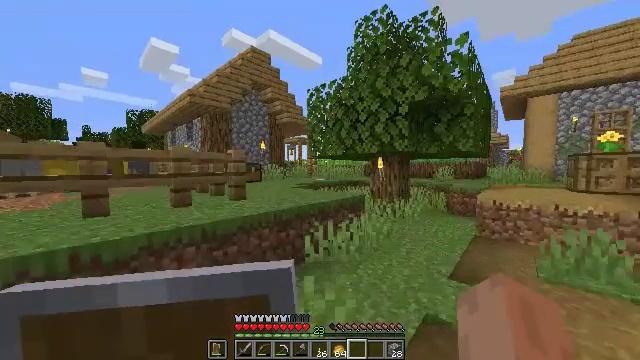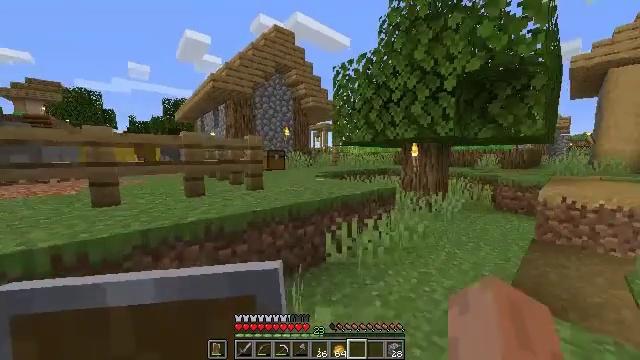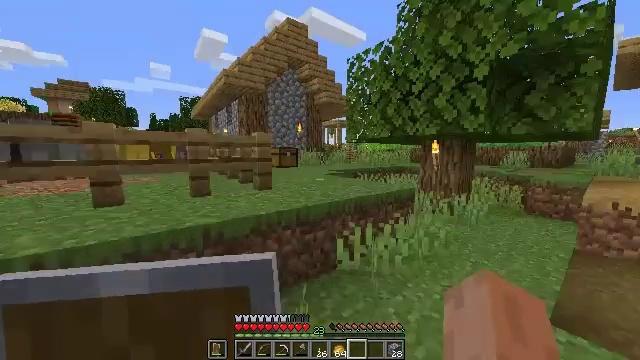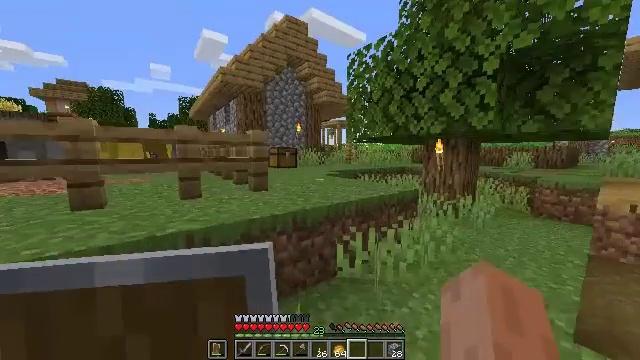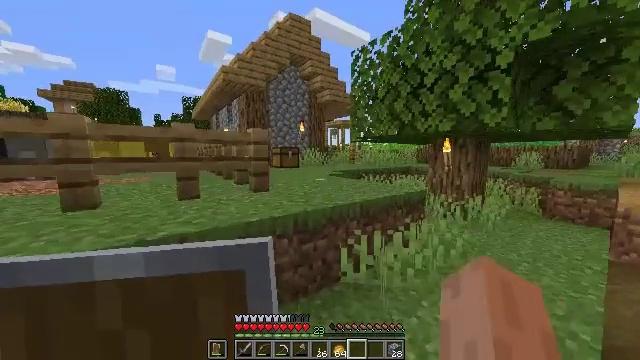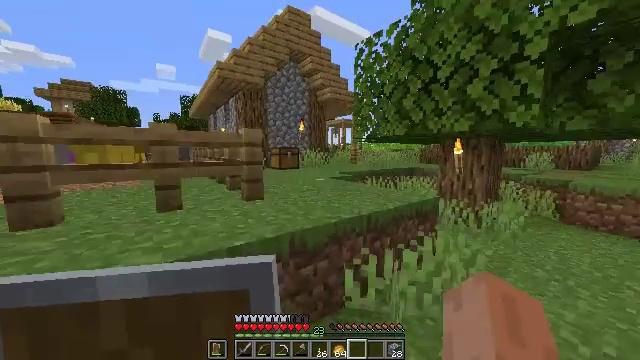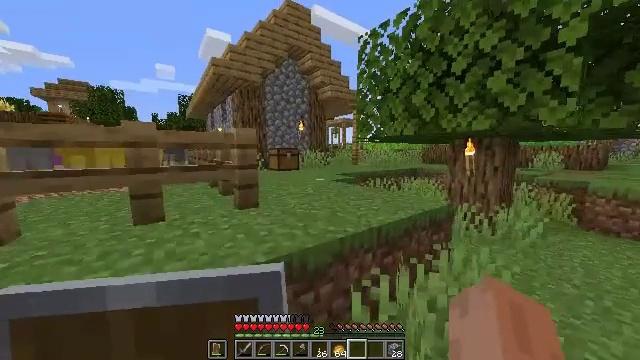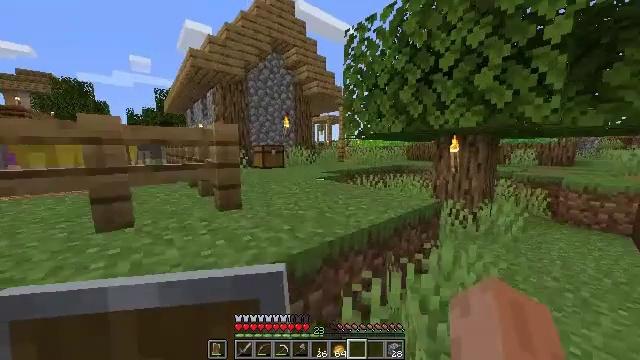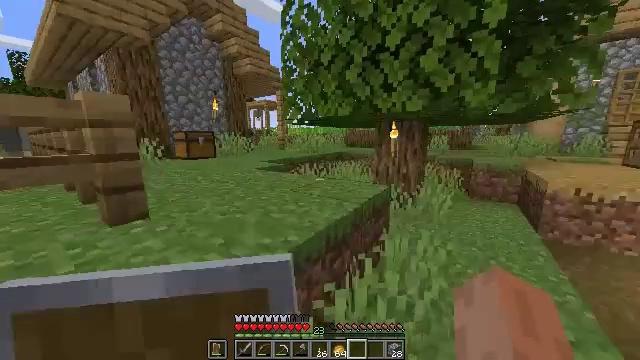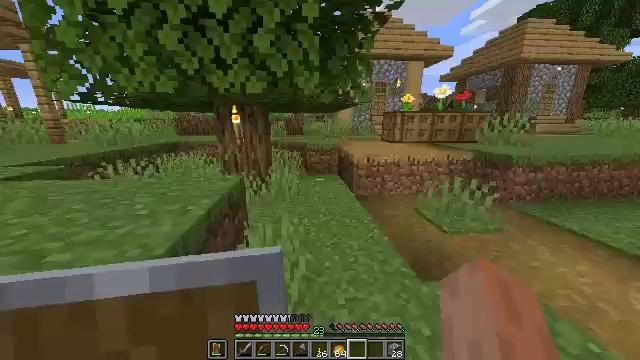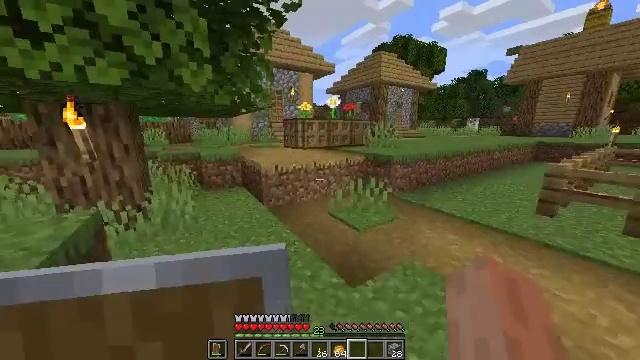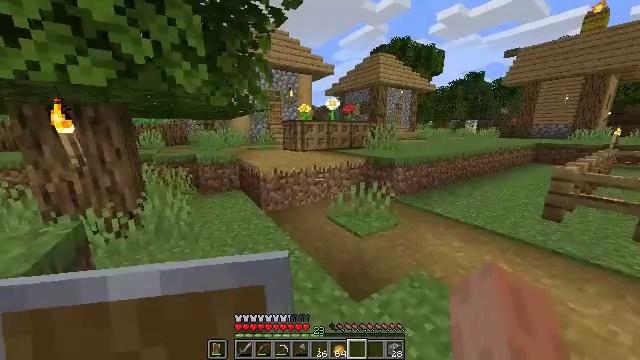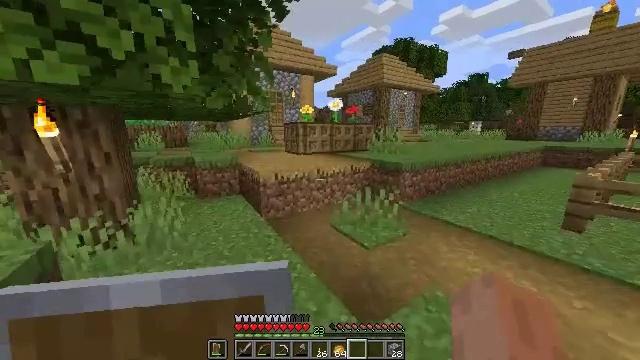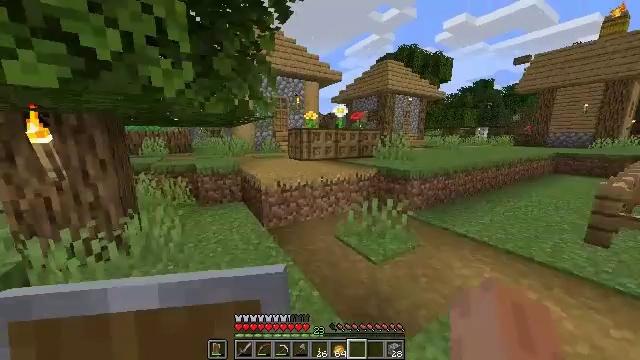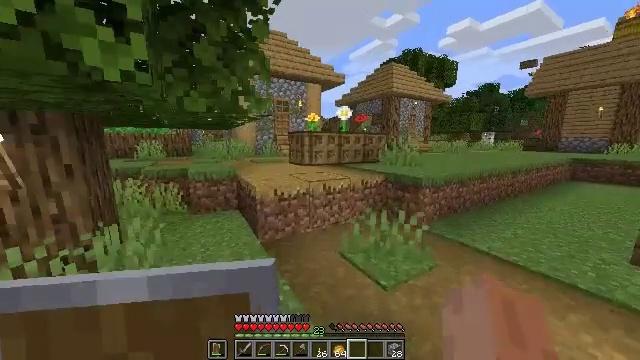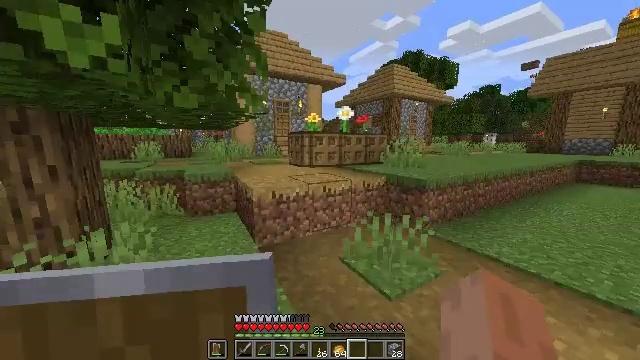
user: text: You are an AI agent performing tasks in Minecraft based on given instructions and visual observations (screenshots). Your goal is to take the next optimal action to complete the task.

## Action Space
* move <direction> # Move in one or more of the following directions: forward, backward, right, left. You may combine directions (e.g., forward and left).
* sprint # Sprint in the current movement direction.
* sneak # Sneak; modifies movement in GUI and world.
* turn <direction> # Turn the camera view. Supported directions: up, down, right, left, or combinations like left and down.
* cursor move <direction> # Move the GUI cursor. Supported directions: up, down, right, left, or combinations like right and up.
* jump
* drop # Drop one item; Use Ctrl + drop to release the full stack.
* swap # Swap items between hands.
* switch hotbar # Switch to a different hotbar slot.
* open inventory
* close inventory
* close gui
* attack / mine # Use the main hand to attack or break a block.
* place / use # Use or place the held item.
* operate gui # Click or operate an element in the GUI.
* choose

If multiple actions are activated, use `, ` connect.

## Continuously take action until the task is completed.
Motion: motion action
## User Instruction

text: Collect bricks to use in crafting.
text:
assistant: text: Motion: move forward, turn left and down
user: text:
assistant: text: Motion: move forward, turn left and down
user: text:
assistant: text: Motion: move forward
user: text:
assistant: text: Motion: move forward
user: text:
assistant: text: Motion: move forward
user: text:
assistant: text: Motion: move forward
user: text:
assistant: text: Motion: move forward, turn right
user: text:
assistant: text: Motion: move forward, turn right and down
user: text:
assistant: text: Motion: move forward, turn right and down
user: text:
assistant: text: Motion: move forward, turn right and up
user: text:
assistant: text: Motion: move forward
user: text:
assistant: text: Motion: move forward
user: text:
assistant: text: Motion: move forward, turn left and up
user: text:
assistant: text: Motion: move forward
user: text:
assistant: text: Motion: move forward
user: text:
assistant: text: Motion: move forward
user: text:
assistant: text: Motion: move forward
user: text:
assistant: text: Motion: move forward
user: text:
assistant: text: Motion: move forward
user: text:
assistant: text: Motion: move forward
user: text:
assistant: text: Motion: move forward
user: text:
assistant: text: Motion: move forward, turn left and up
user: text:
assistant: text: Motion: move forward, turn left and up, jump
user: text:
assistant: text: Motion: move forward, jump
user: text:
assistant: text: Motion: move forward, turn left, jump
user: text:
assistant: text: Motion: move forward, turn left and up
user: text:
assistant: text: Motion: move forward
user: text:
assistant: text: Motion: move forward
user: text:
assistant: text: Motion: move forward, turn left and down
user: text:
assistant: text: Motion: move forward, turn left